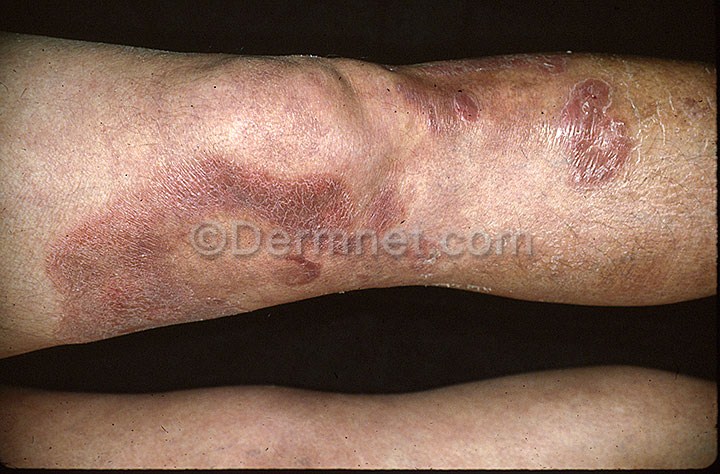
Disease: Actinic Keratosis Basal Cell Carcinoma and other Malignant Lesions